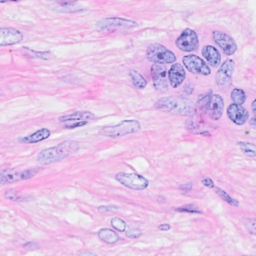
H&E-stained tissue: Breast